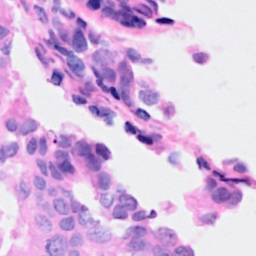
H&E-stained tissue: Breast